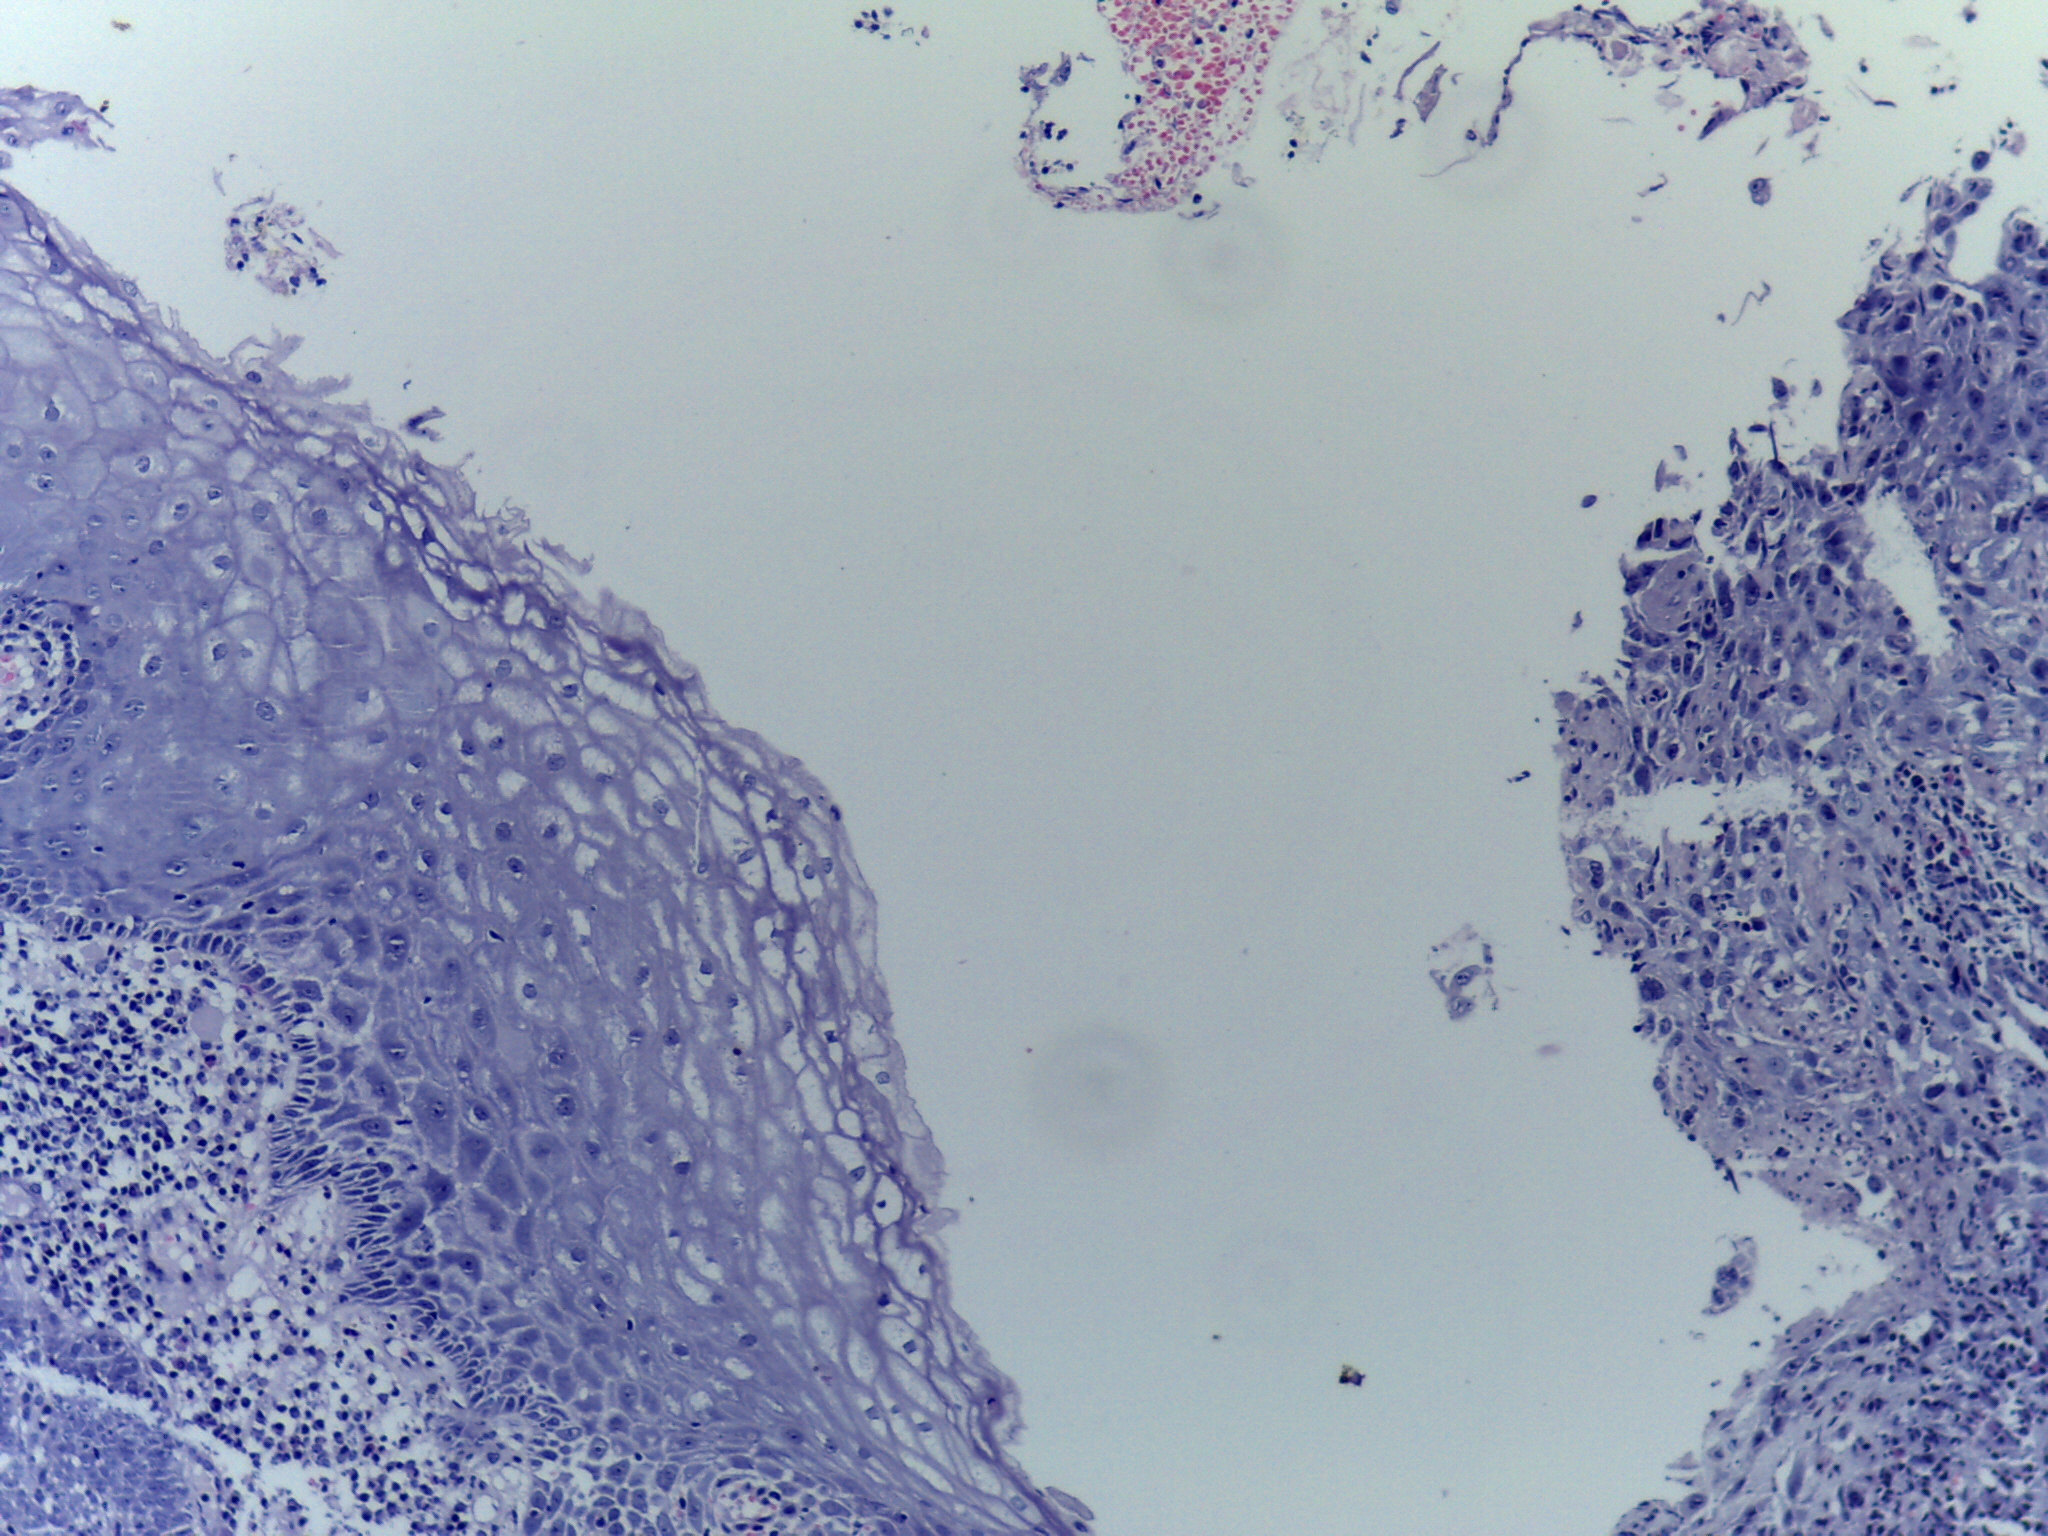
Diagnosis: OSCC